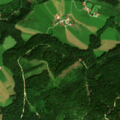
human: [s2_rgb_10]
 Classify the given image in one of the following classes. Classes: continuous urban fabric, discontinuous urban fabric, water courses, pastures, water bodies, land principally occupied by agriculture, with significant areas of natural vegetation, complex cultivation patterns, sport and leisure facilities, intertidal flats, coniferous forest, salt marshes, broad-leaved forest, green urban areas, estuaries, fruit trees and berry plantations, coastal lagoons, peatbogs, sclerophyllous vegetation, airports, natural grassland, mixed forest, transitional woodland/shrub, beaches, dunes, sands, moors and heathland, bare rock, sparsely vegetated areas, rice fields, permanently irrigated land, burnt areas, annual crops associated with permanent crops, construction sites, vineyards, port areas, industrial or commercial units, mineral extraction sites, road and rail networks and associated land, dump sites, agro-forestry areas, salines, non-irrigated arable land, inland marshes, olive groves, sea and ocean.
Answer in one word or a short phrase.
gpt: discontinuous urban fabric, pastures, mixed forest, inland marshes